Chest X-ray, PA view. Patient: 65 years old, sex M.
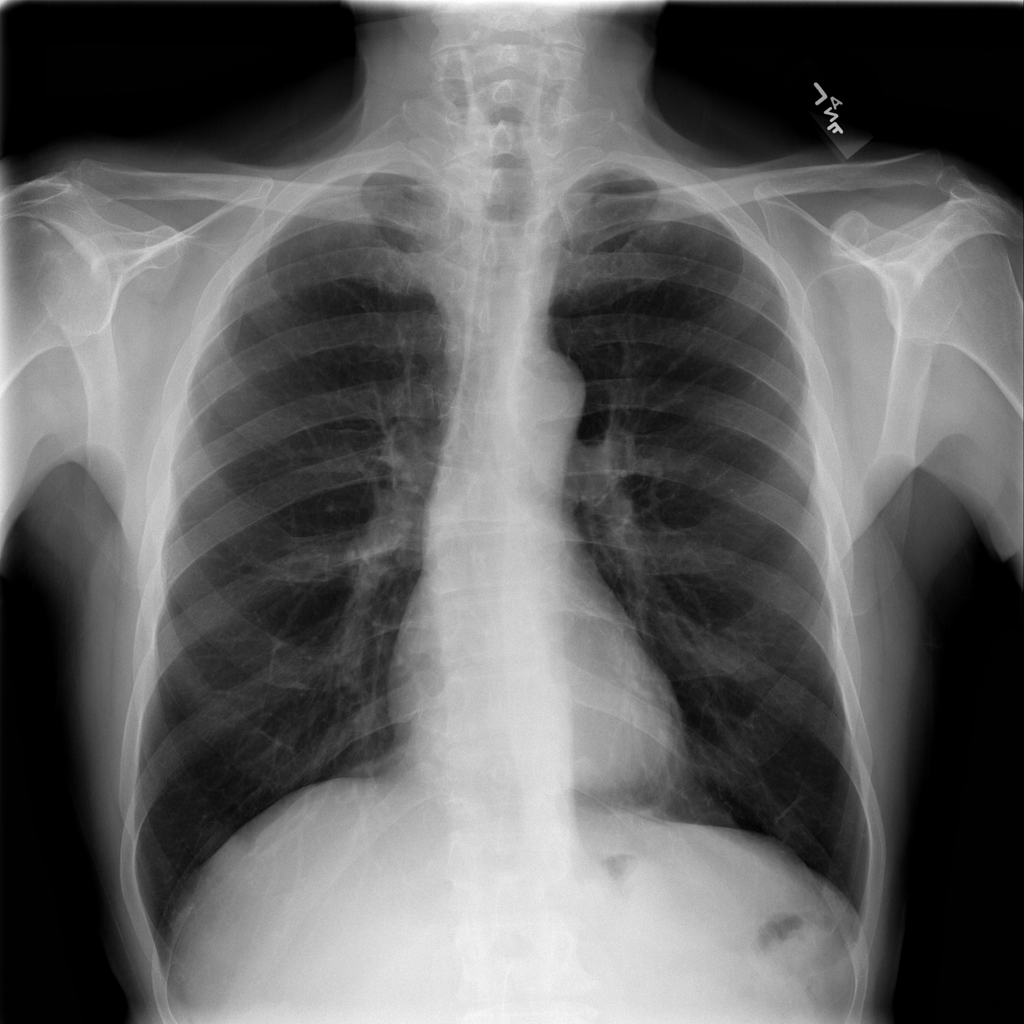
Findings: No Finding